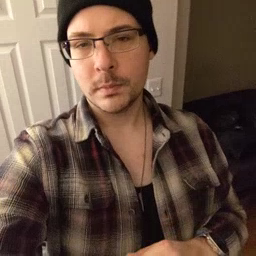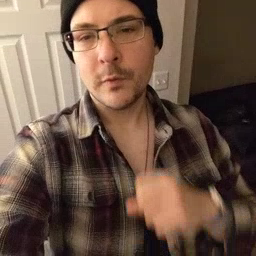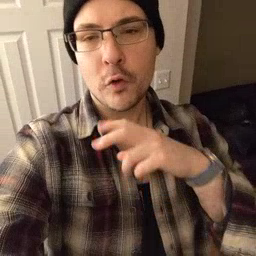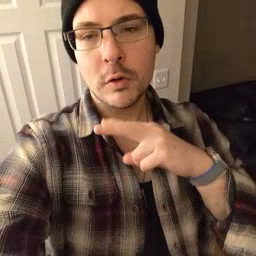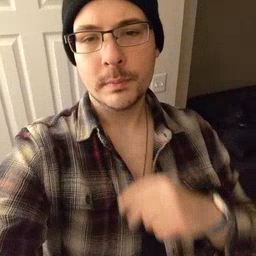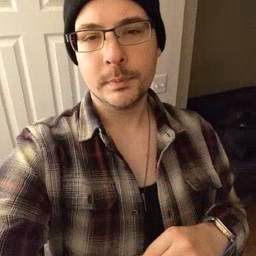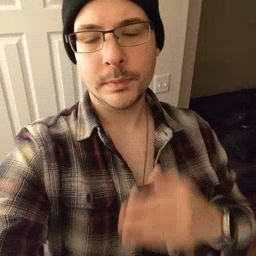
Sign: frog